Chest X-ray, PA view. Patient: 63 years old, sex F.
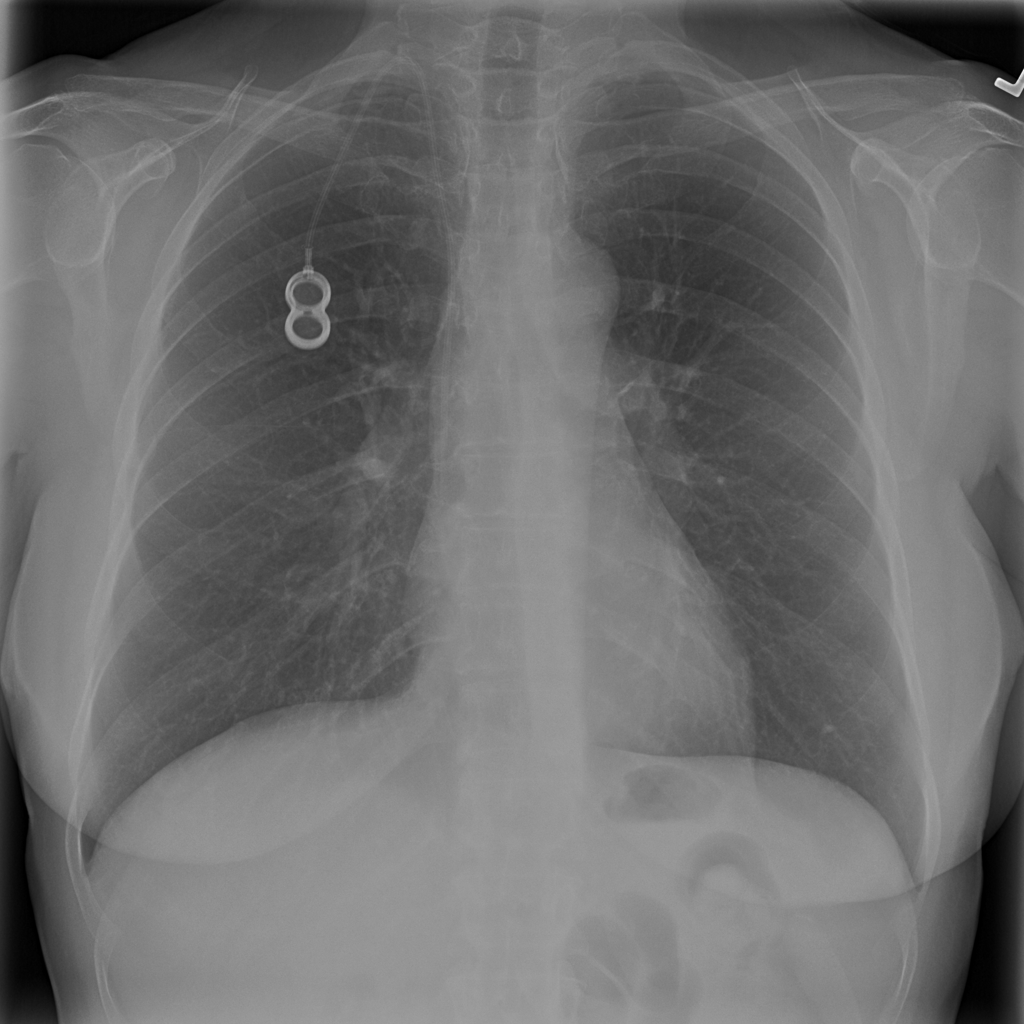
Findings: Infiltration